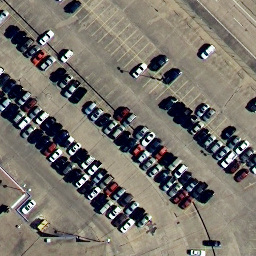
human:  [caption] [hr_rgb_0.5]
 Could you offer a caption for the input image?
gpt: Lots of cars parked neatly in the parking lot .

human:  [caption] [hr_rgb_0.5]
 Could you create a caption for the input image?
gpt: It is a parking lot with many cars parked neatly and only a few parking spots are free .

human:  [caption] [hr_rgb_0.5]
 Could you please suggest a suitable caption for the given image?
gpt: Many cars parked neatly with a few empty parking spaces in the parking lot .

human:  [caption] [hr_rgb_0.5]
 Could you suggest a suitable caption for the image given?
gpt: Lots of cars parked in lines in the parking lot .

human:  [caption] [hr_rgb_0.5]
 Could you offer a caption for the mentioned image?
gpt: Many cars parked in lines with a few free parking spots in the parking lot .